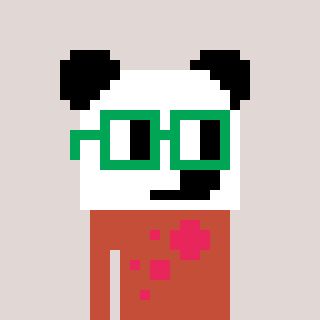
a pixel art character with square green glasses, a panda-shaped head and a rust-colored body on a warm background